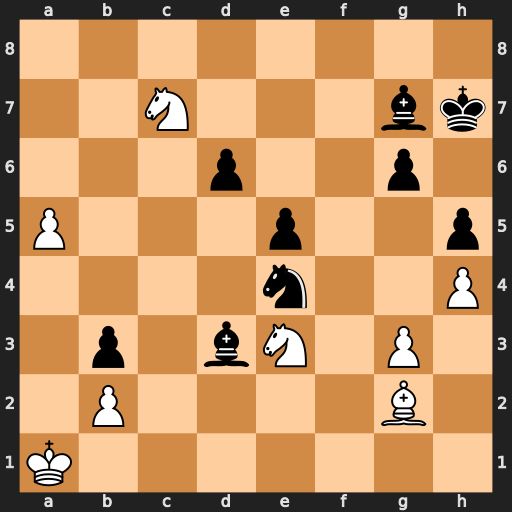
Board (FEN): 8/2N3bk/3p2p1/P3p2p/4n2P/1p1bN1P1/1P4B1/K7
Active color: w
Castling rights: -
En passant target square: -
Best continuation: a6 Bxa6 Bxe4